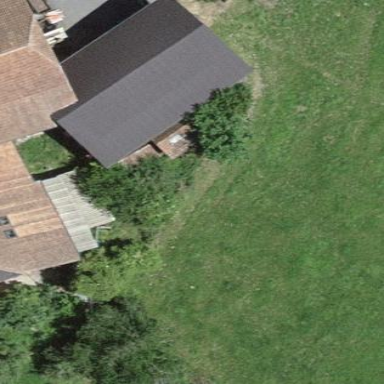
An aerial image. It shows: Farm building.